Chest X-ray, AP view. Patient: 23 years old, sex F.
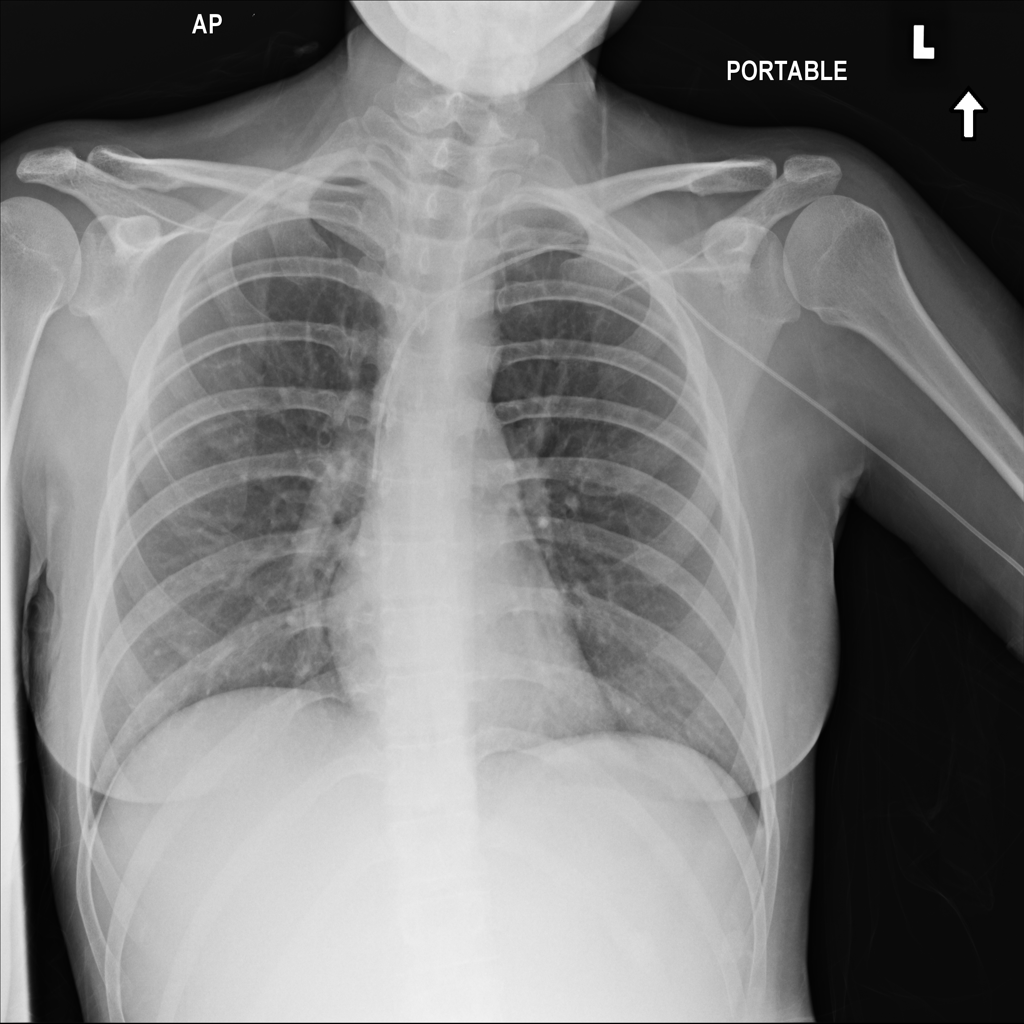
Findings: No Finding